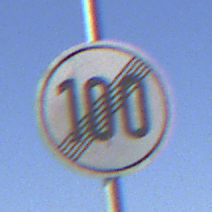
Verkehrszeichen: EndeGeschwindigkeit100
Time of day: MorningAfternoon
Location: Outdoor (Nature)
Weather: Clear
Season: NotSpecified
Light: Natural